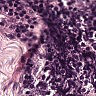
Metastatic tissue present: no